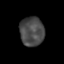
Tissue: skin
Cell type: Epithelial cells
Senescence score: 0.2688
Nuclear area (px): 694
Mean DAPI intensity: 73.138